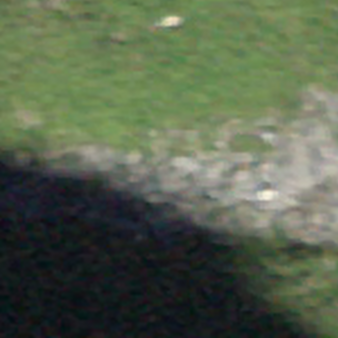
Label: other